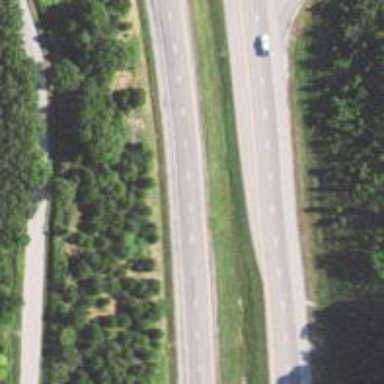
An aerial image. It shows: Trunk highway with expressway features.